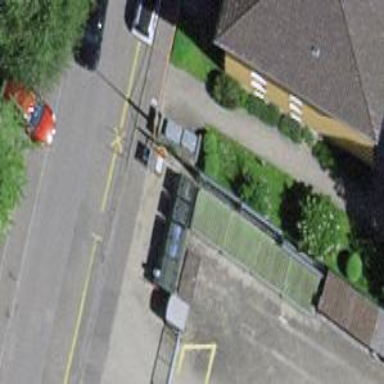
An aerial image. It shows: Recycling container for recycling.